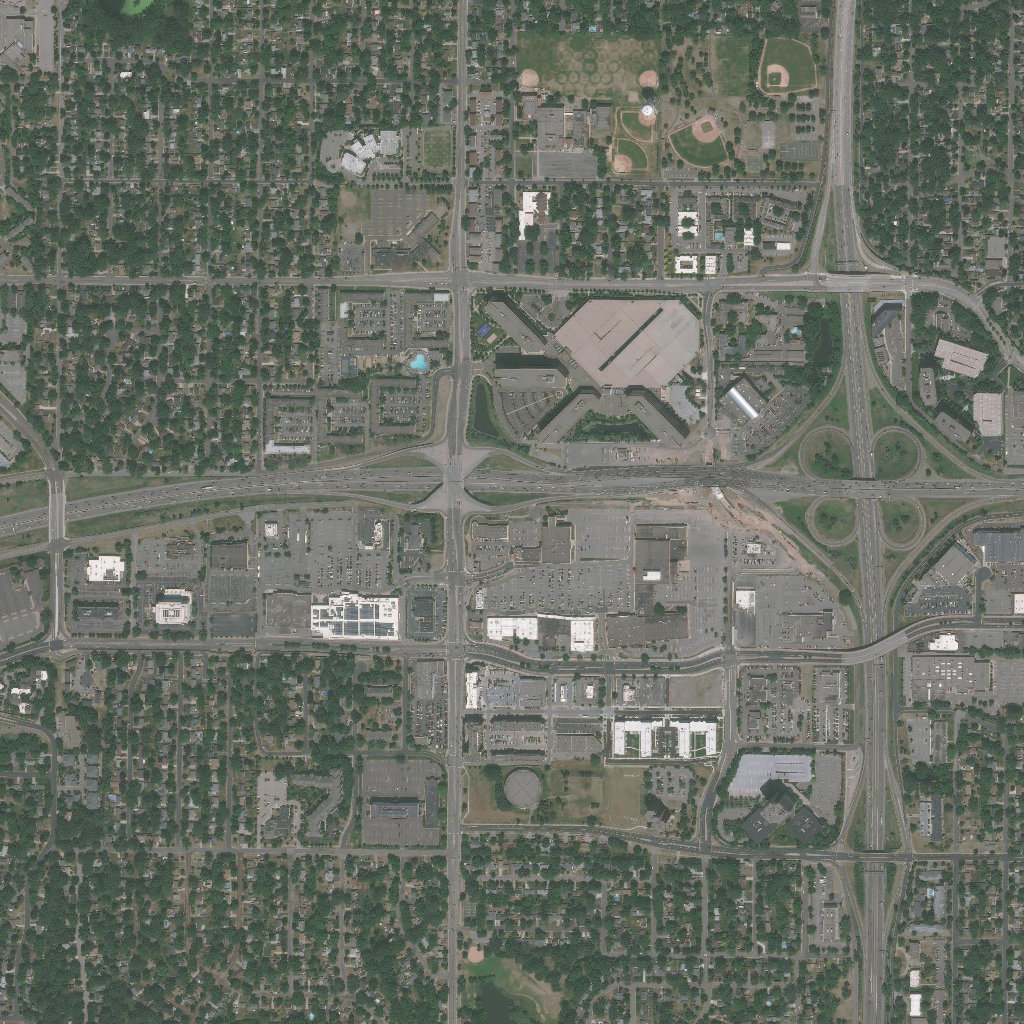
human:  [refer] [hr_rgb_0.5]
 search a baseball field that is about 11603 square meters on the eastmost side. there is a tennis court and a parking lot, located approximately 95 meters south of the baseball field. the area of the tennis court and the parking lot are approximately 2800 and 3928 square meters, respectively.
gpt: <box>[[73, 3, 79, 9, 0]]</box>